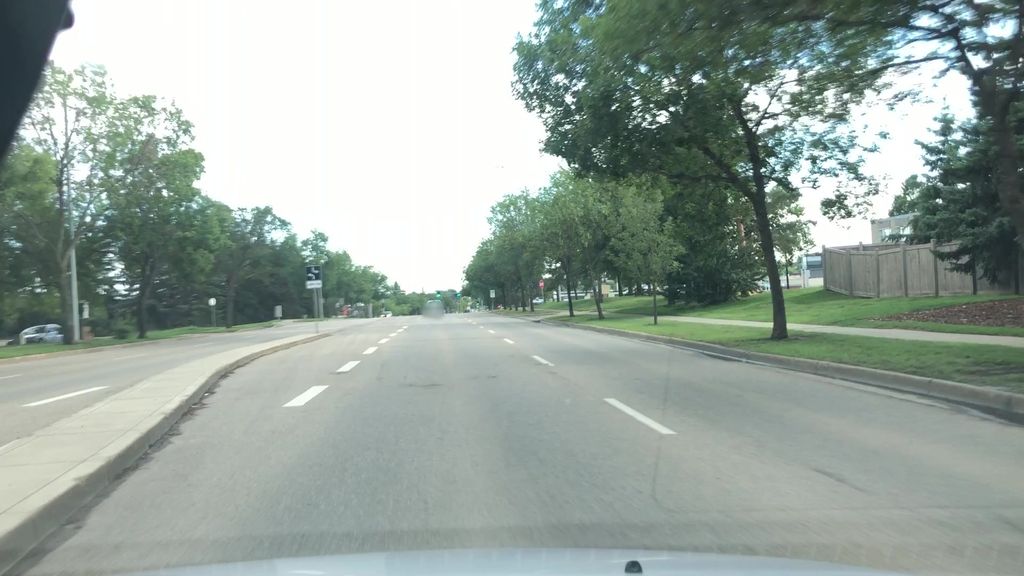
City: edmonton